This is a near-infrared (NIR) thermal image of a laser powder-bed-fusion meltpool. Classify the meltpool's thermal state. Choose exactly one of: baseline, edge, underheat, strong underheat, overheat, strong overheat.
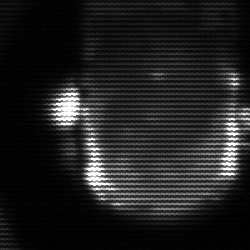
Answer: baseline